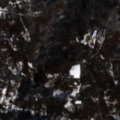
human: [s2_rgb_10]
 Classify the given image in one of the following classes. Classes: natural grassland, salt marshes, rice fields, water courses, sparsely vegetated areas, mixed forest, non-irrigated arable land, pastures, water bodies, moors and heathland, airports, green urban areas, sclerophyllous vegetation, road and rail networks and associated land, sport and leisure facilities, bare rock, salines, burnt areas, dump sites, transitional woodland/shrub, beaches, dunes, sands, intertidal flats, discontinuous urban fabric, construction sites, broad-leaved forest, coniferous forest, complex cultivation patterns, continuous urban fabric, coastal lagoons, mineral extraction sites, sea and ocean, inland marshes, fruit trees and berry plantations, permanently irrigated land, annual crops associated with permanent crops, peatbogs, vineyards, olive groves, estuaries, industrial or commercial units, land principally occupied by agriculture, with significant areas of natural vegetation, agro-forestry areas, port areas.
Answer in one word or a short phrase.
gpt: land principally occupied by agriculture, with significant areas of natural vegetation, broad-leaved forest, transitional woodland/shrub